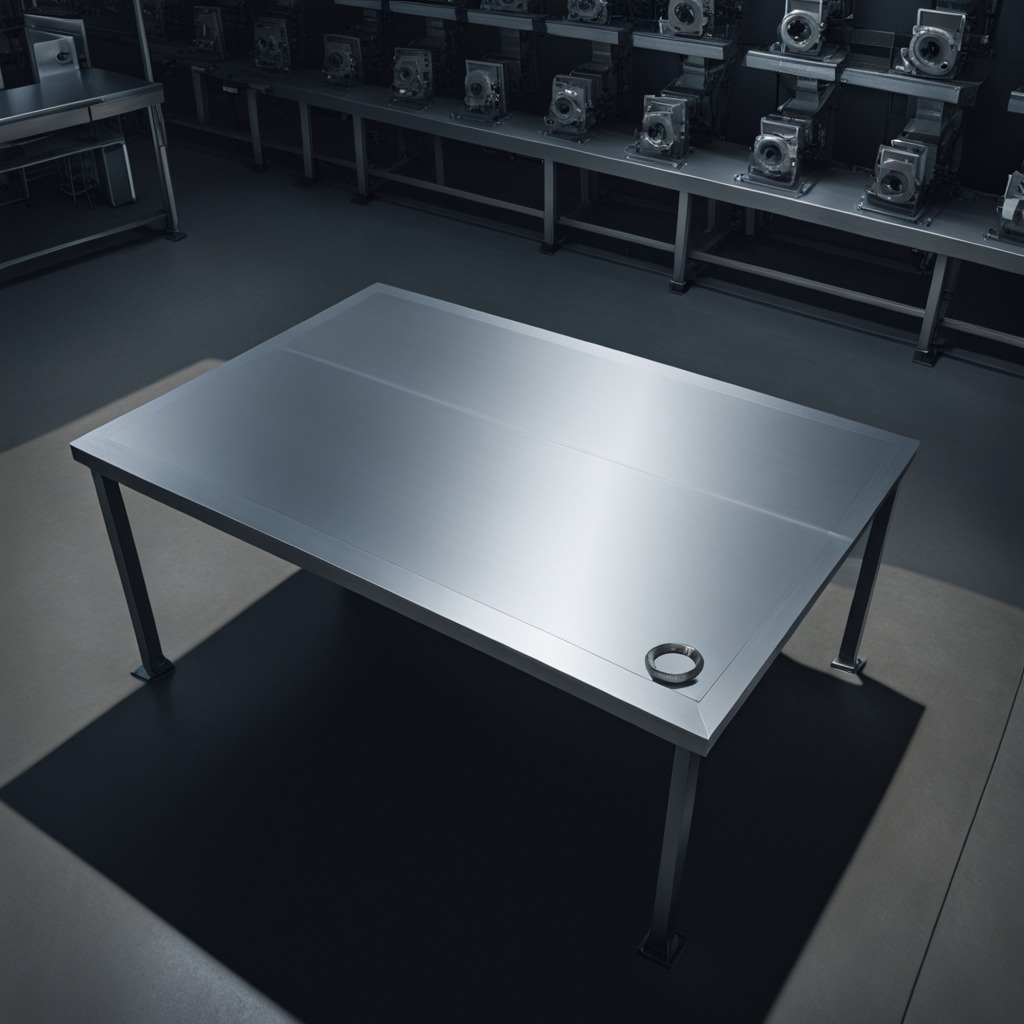
A flat metal washer is lying on a clean empty table in the evening soft directional lighting on the tabletop realistic grain studio-quality clarity centered framing